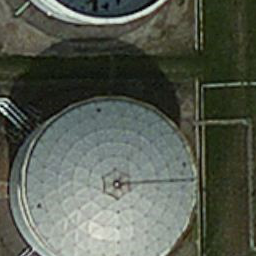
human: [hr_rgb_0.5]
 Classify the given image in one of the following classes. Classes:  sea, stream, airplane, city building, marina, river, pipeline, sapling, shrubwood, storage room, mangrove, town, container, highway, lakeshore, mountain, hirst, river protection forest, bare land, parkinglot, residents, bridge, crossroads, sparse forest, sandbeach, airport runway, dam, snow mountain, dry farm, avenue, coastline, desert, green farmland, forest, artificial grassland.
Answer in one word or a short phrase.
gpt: storage room